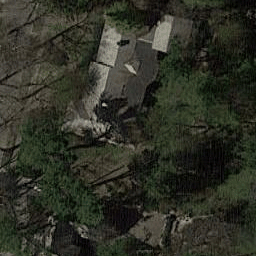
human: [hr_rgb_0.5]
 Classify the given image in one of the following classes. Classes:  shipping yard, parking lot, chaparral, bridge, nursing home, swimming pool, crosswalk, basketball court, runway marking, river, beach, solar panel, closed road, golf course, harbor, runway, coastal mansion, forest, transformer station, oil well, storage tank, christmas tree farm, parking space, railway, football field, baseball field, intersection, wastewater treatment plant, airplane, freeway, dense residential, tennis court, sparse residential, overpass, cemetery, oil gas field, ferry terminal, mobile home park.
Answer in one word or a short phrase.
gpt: sparse residential